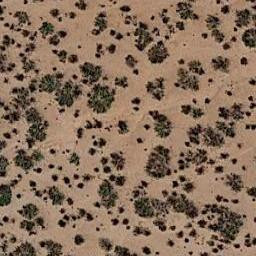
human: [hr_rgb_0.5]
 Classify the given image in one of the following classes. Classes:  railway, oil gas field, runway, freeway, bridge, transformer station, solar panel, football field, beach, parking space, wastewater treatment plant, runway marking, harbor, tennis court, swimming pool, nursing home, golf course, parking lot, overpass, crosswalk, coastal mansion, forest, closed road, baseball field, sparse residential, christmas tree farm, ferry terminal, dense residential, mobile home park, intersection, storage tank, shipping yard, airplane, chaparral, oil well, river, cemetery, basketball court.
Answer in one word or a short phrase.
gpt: chaparral